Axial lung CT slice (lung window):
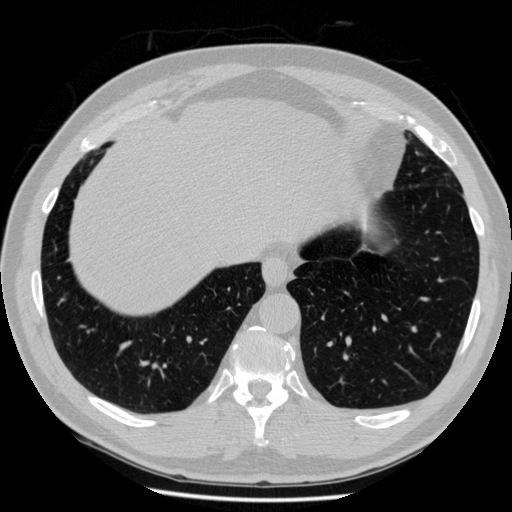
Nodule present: no